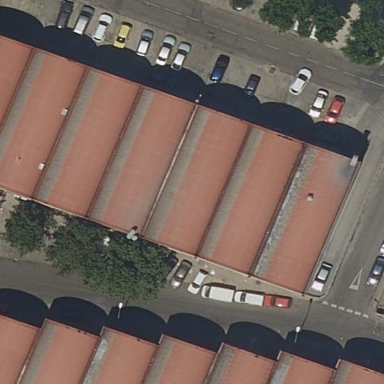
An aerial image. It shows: Industrial building.